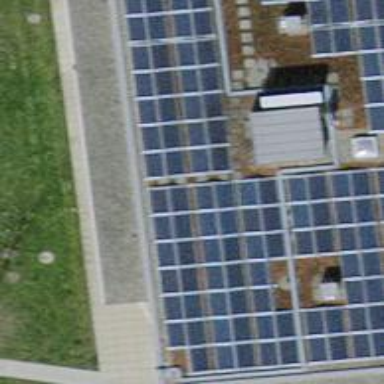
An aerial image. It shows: Solar power generator utilizing photovoltaic technology with solar photovoltaic panels.